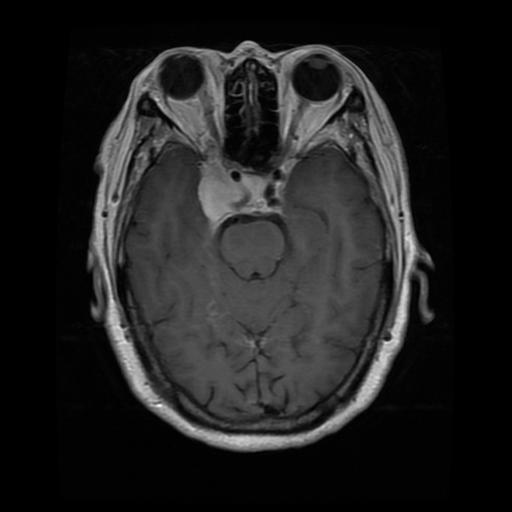
Label: meningioma